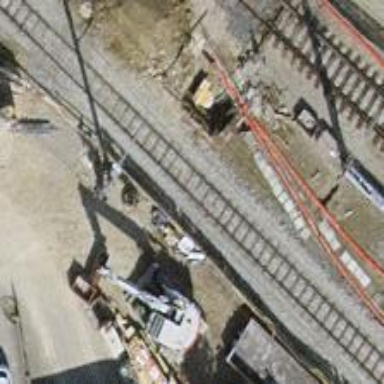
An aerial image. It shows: Narrow-gauge railway track with electrified contact line. The railway has one track.